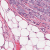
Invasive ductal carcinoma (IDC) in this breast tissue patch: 1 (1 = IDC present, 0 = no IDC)